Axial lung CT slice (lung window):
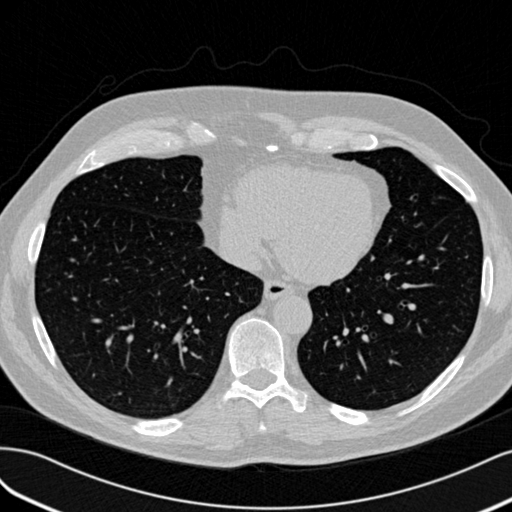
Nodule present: no